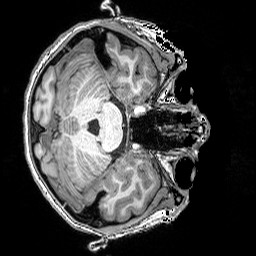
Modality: T1w
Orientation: axial
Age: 18
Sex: female